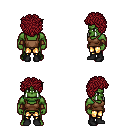
a pixel art fantasy rpg character, male body template, orc, green skin, brown pirate shirt, gold greaves, brunette curly afro hairstyle, cloth bracers, black shoes, four views (front, back, left, right), 2x2 character sprite sheet, small pixel art, hard edges, no anti-aliasing